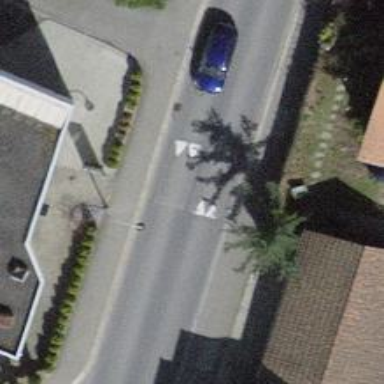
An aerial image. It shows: Traffic cushion.